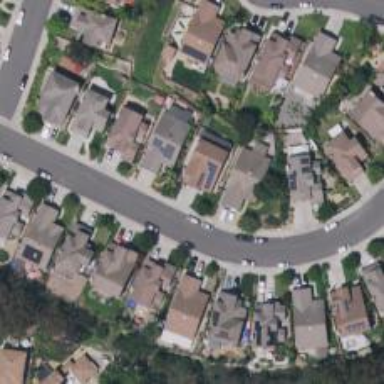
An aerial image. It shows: Residential road with separate asphalt sidewalk.